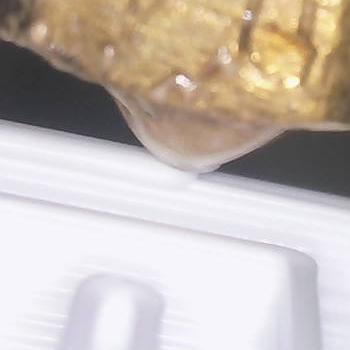
Flow rate: 252%